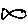
Label: fish